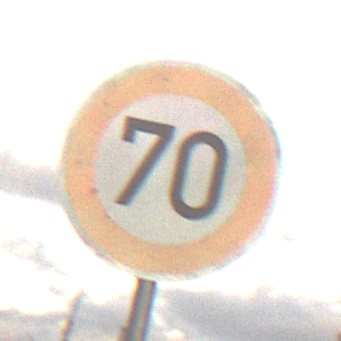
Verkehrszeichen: Geschwindigkeit70
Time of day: SunriseSunset
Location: Outdoor (RoadRail)
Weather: PartlyCloudy
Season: NotSpecified
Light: Natural